Question: This is my goal

How do I accomplish this using html/css and the following code fundament?
'''
<div class="classname">
<table>
<tbody>
<tr> <td></td> <td></td>
</tr>
<tr> <td></td> <td>
</td>
</tr>
<tr> <td></td> <td></td>
</tr>
<tr> <td></td> <td></td>
</tr>
<tr> <td></td> <td></td>
</tr>
<tr> <td></td> <td></td>
</tr>
<tr> <td></td> <td>
</tbody>
</table>
</div>
'''
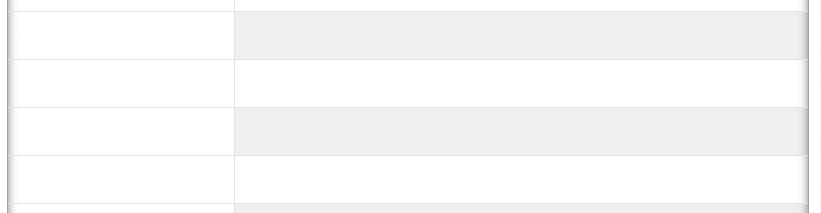
Answer:
set background color on the table cell.
'''
table {
border:1px solid #000;
box-shadow: 7px 0px 7px -5px #777 inset,-7px 0px 7px -5px #777 inset;
}
table tr td {
background:#fff;
z-index:-1;
position:relative;
}
'''
'''
<table border="0" cellpadding="10" cellspacing="0">
<tr>
<td>Day</td>
<td>Month</td>
<td>Year</td>
</tr>
<tr>
<td>$100</td>
<td>$1000</td>
<td>$1000</td>
</tr>
</table>
'''